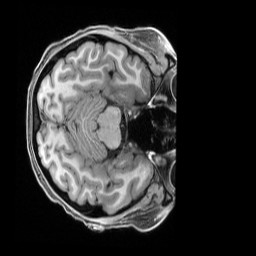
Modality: T1w
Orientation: axial
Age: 24
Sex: female
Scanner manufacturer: siemens
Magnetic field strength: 3 T
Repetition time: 2.5 s
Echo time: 0.00296 s